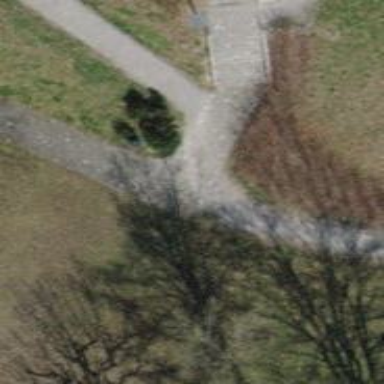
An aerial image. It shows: Set of steps on the road.